Brain MRI, t2w sequence, axial 2D slice.
Patient: age 39, sex M, weight 95 kg, height 1.95 m
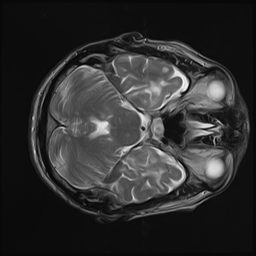